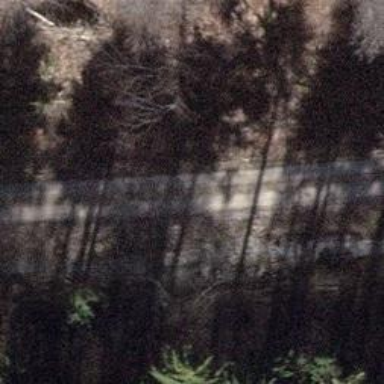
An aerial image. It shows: Track with grade 2 tracktype.